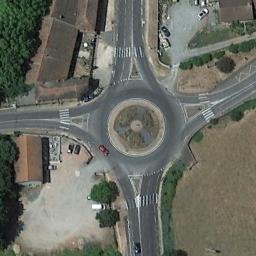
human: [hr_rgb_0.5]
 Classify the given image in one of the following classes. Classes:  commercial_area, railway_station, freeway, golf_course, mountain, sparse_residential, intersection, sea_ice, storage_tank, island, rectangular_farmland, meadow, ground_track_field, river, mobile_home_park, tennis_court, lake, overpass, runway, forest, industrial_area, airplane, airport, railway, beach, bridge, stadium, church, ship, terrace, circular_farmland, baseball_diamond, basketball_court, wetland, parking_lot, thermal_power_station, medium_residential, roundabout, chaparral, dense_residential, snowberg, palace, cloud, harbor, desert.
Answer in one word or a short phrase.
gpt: roundabout